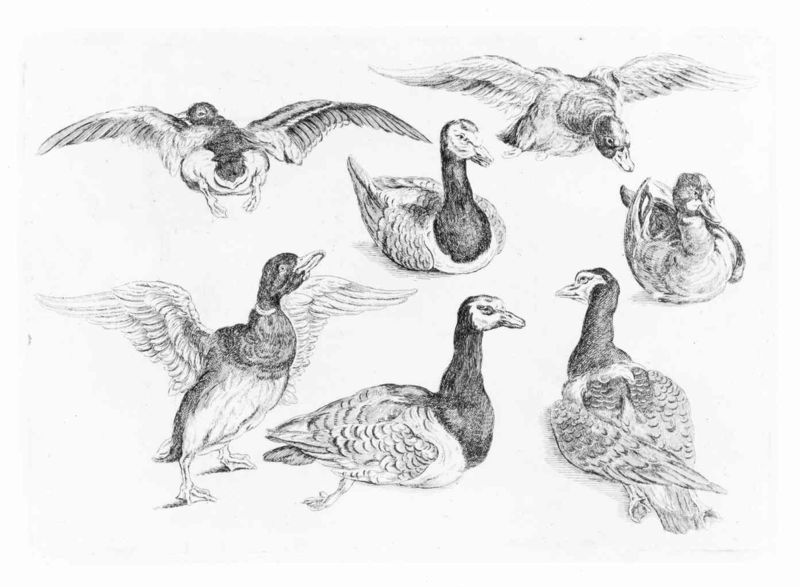
Titel: Sieben türkische Enten
Künstler: Wenzel Hollar
Standort: Karlsruhe
Institution: Staatliche Kunsthalle Karlsruhe
Schlagwörter: feder, flügel, fuß, gruppe, kopf, körper, schatten, vogel, wasser, weiß, sitzen, bewegung, grau, köpfe, rücken, schwarz, skizze, zeichnung, tier, tiere, augen, federn, gefieder, stehen, hals, natur, vögel, gehen, auge, pose, sitzend, front, kontrast, fliegen, beine, bein, füße, ruhe, liegen, ruhen, ente, gans, schnabel, schwan, ansicht, perspektive, haltung, position, studie, übung, graphik, weis, enten, bug, flattern, aufsicht, buch, motiv, flug, kohle, schwimmen, hinten, vögeö, druck, schwarz weiss, seite, fliegend, bleistift, erpel, gänse, schnäbel, schwimmhäute, wasservögel, schwingen, fauna, richtung, sieben, vorderansicht, stellung, her, skizzen, details, drohen, wasservogel, zeichnungen, zeichung, vorne, ansichten, skizz, landen, skuzze, naturstudie, flügek, biologie, ganz, skizzenblatt, stadien, unterschiedlich, flatternd, schwimmend, brüten, vorner, federn hals, eiderente, starten, fliegel, hin